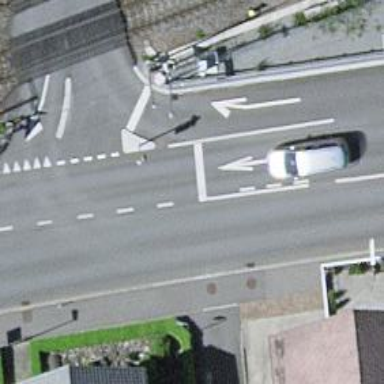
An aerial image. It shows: Road with traffic signals.